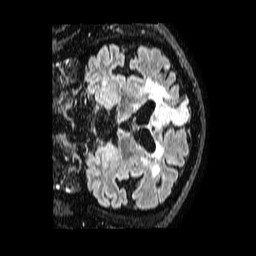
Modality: FLAIR
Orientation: coronal
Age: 55
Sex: male
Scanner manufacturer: philips
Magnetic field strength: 1.5 T
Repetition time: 4.8 s
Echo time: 0.3 s